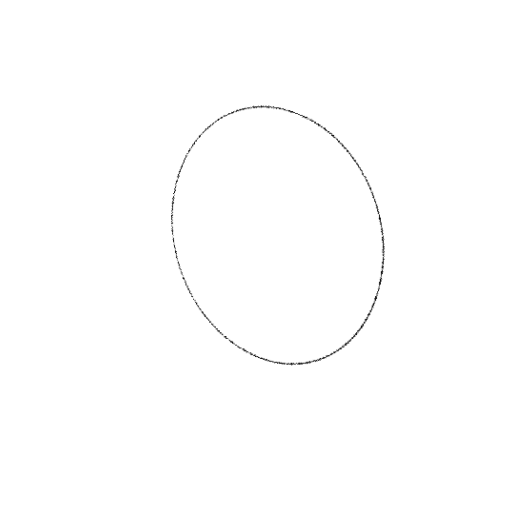
Crossing number: 0